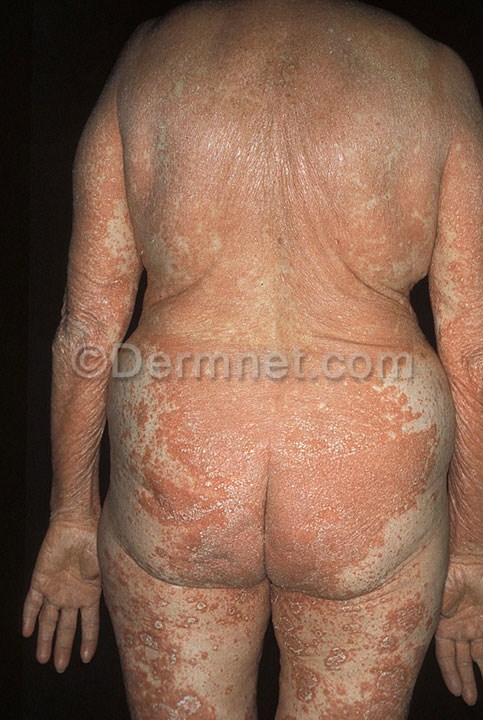
Disease: Psoriasis pictures Lichen Planus and related diseases